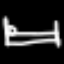
Label: bed